Interaction volume radius: 5 \u00c5
Interaction volume height: 45 \u00c5
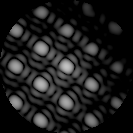
Disorder parameter: 0.02125